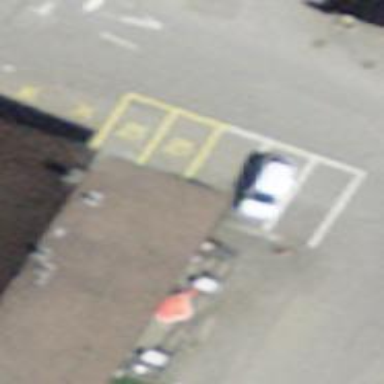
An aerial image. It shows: Charging station.